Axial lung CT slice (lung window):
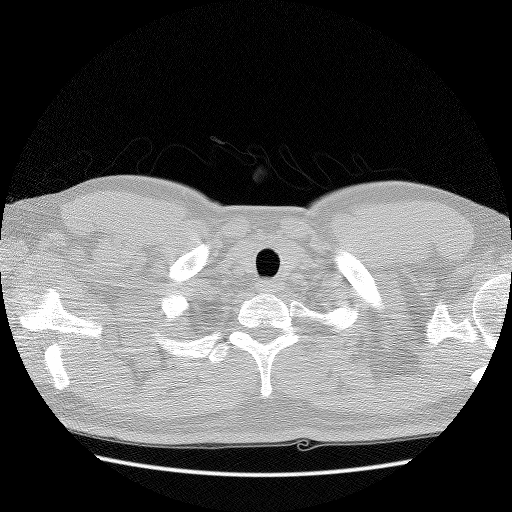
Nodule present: no